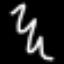
Label: squiggle